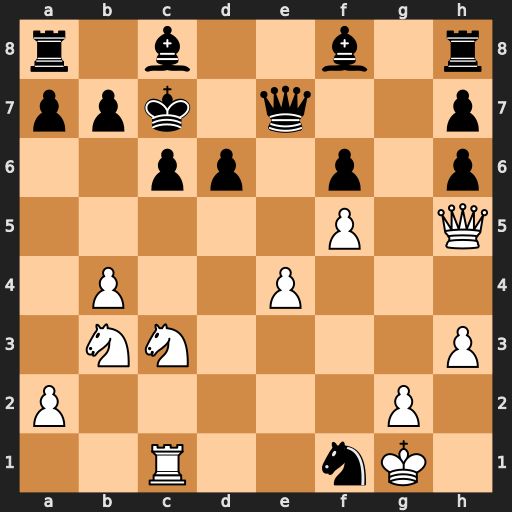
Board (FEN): r1b2b1r/ppk1q2p/2pp1p1p/5P1Q/1P2P3/1NN4P/P5P1/2R2nK1
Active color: w
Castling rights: -
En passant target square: -
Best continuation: Nd5+ Kd8 Nxe7